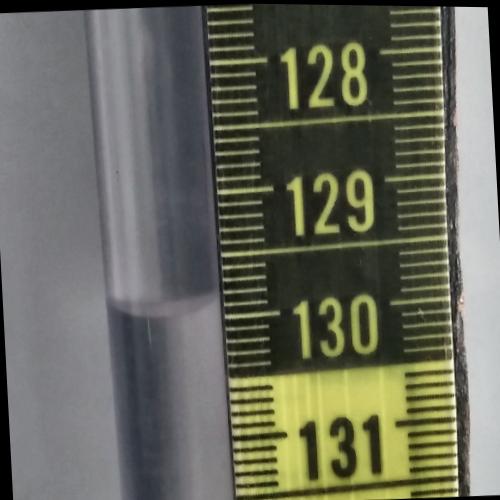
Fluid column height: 129.9 cm